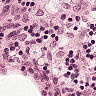
Metastatic tissue present: no